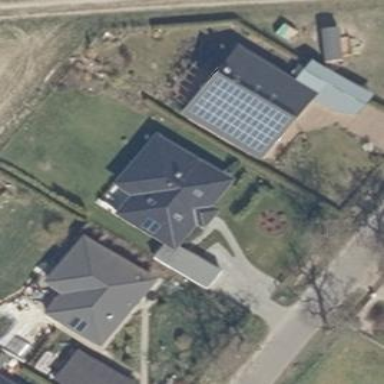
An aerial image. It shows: Detached building with hipped roof shape.